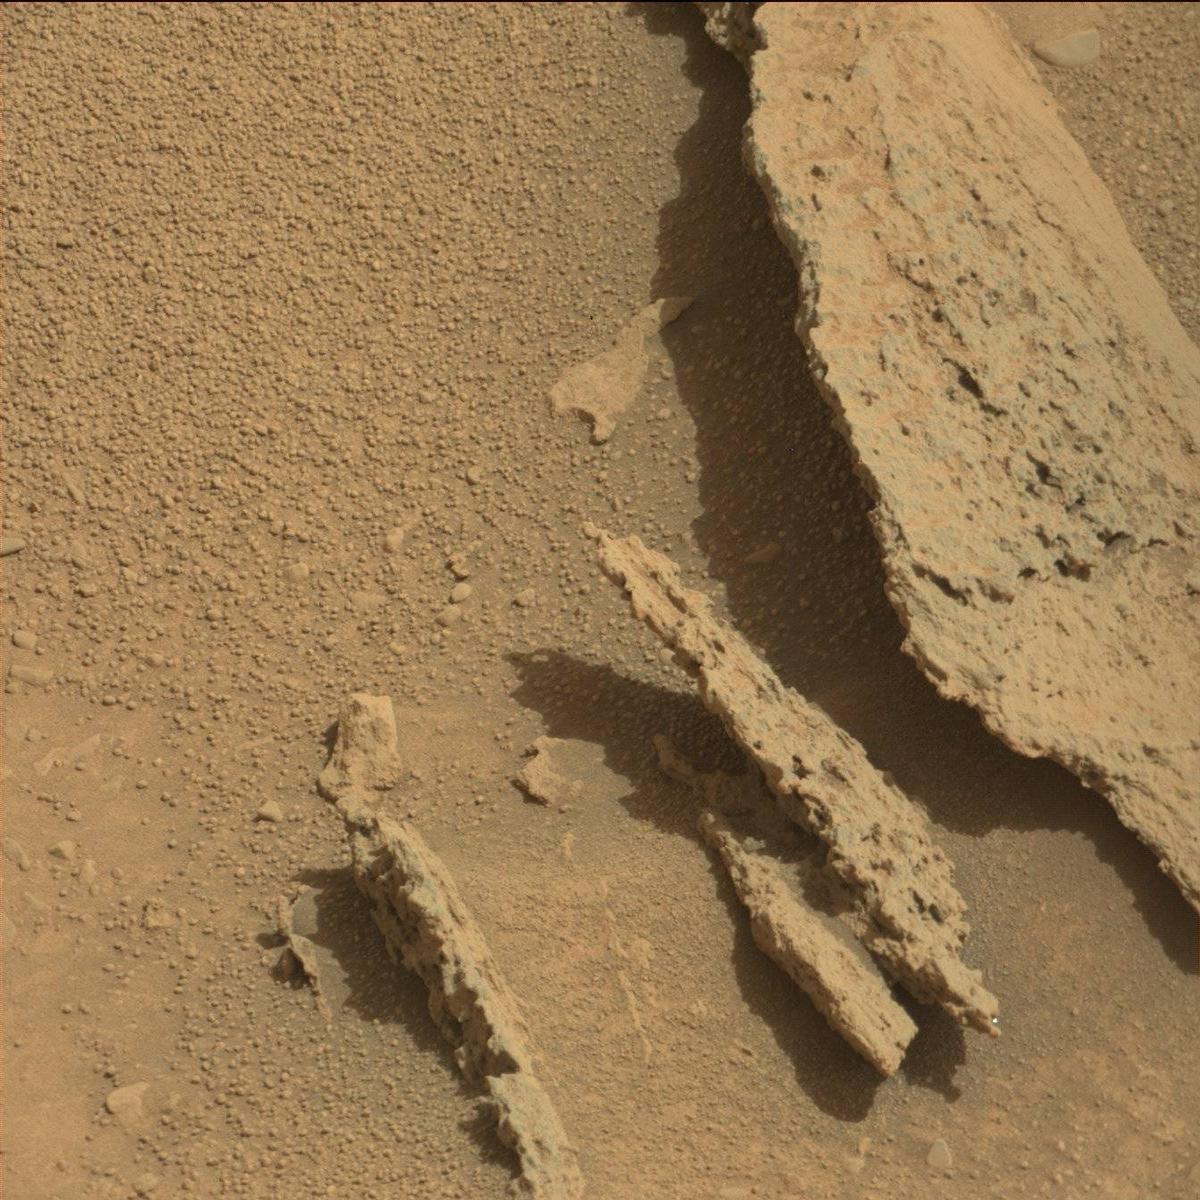
Terrain classes present: Bedrock, Sand / Soil